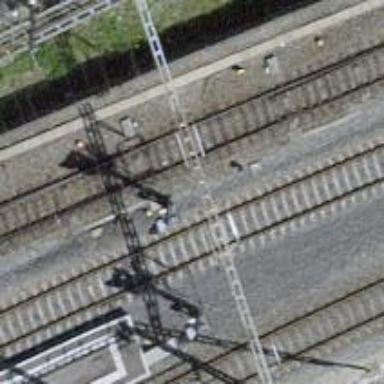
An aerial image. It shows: Railway signal.